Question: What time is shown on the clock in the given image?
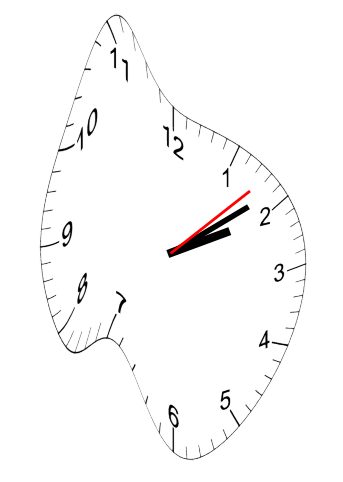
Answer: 02:09:08